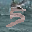
Label: 5